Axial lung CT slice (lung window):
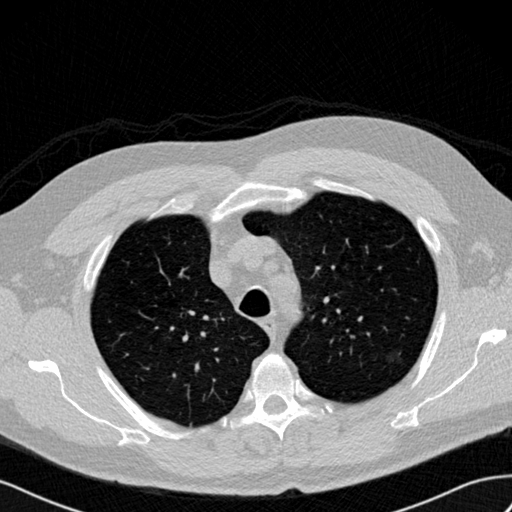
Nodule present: no